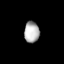
Tissue: lung
Cell type: Epithelial cells
Senescence score: 0.2124
Nuclear area (px): 313
Mean DAPI intensity: 175.888